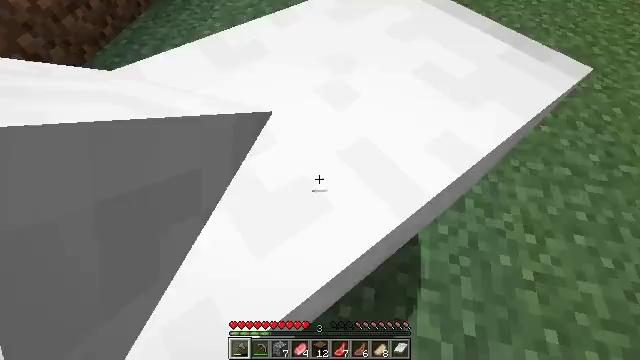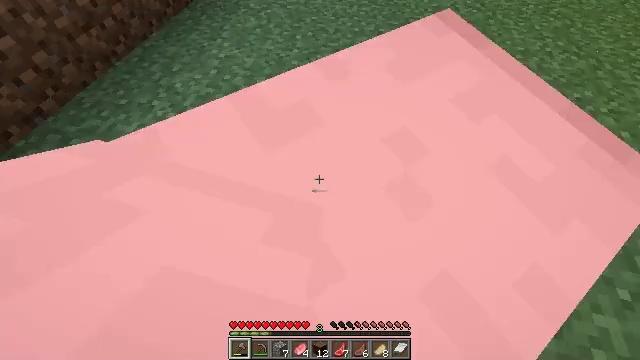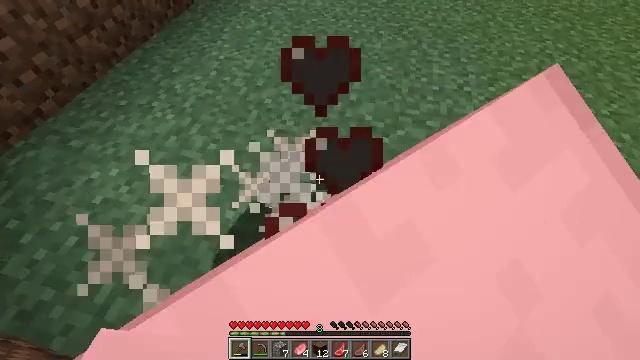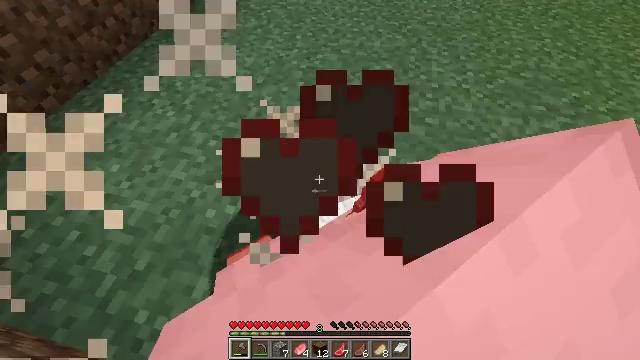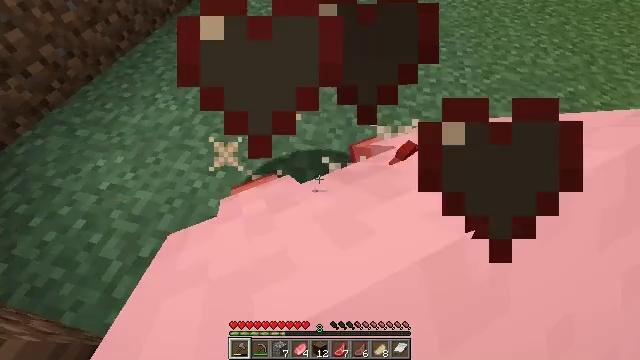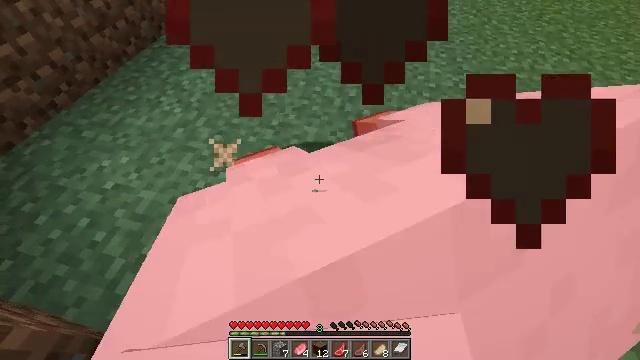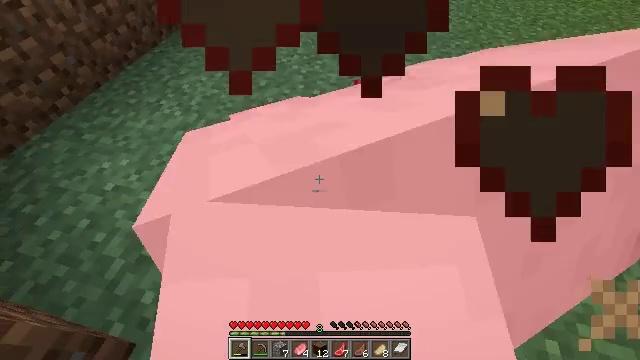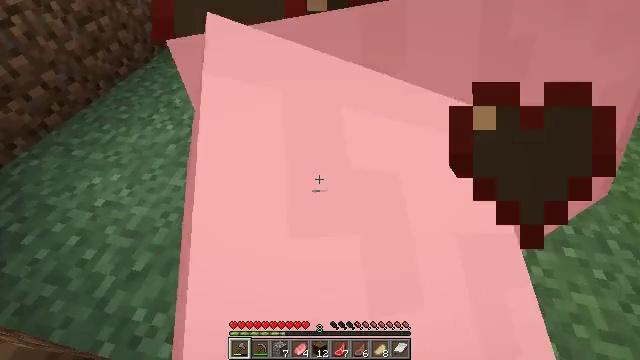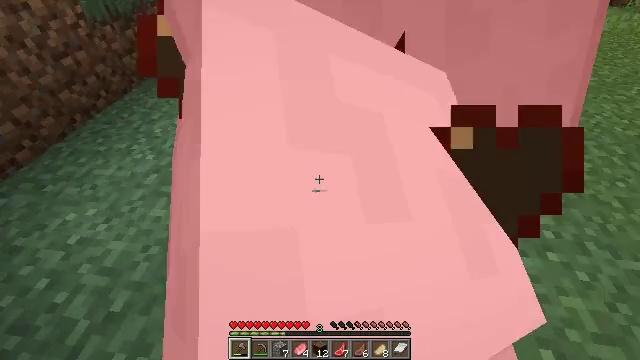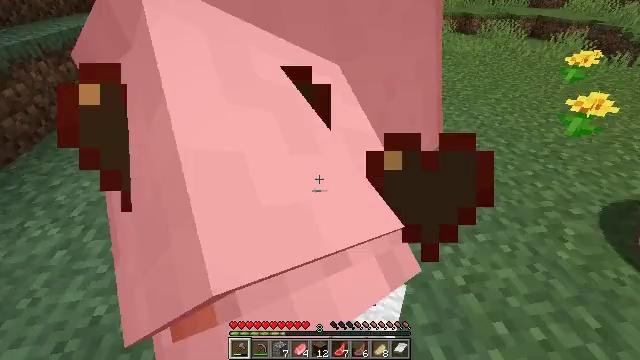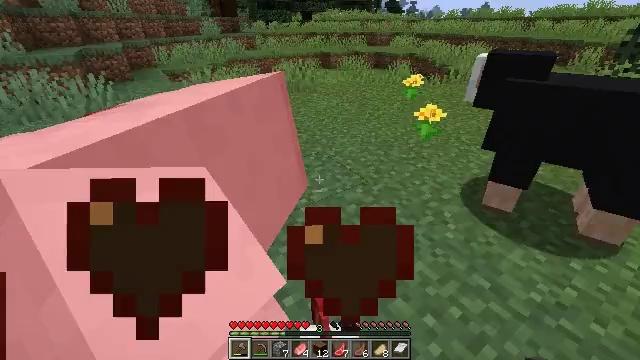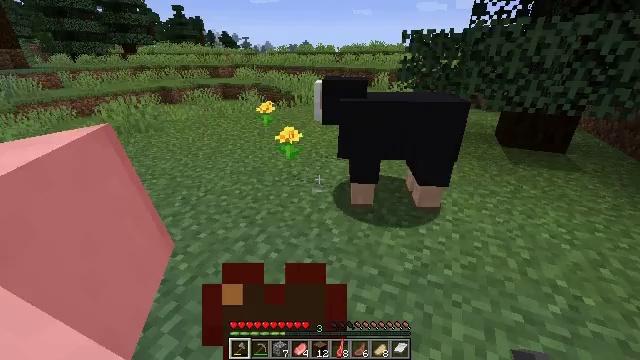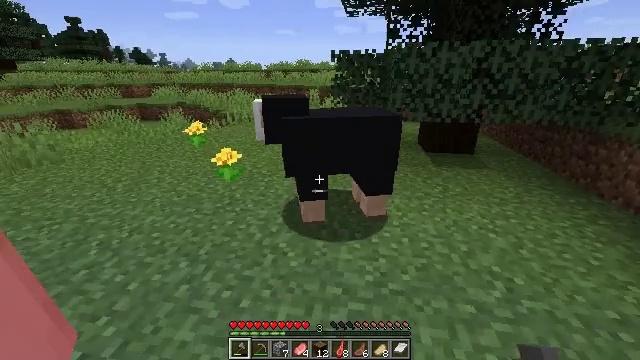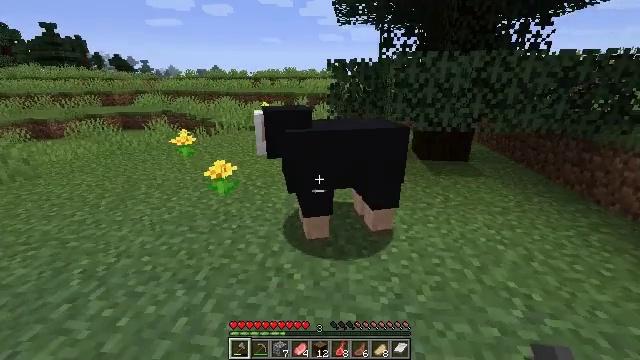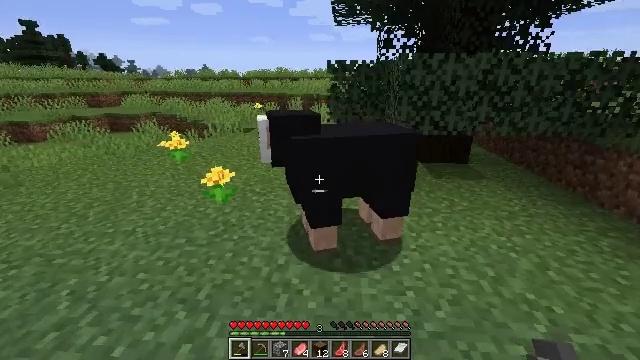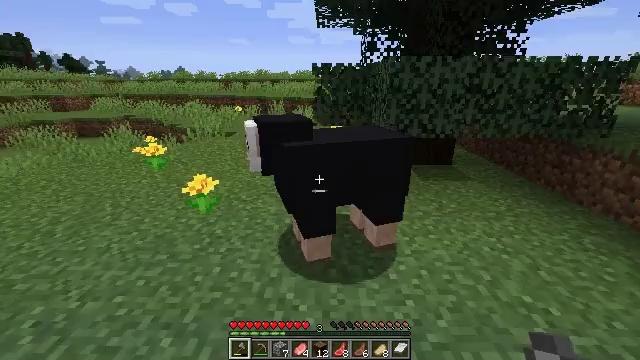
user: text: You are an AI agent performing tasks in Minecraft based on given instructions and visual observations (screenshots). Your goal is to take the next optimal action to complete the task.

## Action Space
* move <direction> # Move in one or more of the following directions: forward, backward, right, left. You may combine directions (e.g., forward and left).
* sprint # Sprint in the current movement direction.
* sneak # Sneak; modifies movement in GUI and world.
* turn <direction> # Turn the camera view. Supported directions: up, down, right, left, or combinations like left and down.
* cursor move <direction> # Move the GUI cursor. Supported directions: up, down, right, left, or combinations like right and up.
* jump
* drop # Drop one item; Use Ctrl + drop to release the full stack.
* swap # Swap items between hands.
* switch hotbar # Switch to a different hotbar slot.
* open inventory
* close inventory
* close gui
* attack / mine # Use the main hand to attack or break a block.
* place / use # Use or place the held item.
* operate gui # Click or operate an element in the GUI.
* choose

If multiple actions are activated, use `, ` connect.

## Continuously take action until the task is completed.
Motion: motion action
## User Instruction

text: Collect a dandelion flower.
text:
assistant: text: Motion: turn left and up
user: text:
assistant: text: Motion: no_op
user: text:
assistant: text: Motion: no_op
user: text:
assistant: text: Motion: no_op
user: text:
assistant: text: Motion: turn up
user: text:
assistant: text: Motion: turn up
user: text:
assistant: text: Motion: turn right and up
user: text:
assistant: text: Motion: turn right and up
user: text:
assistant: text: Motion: turn right and up
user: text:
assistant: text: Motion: move forward, turn right and up
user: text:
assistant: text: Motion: move forward and move left, turn right and up
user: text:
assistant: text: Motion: move forward and move left, turn right and up
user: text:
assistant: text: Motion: move forward and move left, turn right and up
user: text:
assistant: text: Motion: move forward and move left, turn right
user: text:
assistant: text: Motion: move forward, turn right
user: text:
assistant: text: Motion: move forward, turn right
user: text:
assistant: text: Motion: move forward, turn right
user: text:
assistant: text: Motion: turn right
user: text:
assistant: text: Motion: turn right and down, jump
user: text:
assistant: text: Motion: turn right and down, jump
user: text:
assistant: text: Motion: turn down, jump
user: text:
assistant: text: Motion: turn left and down, jump
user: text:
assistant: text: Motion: turn left and down
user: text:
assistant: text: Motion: turn left and down
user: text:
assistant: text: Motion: turn left and down
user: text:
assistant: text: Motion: turn right and down, attack / mine
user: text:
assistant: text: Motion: attack / mine
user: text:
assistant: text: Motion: attack / mine
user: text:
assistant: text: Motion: attack / mine
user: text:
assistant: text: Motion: turn right